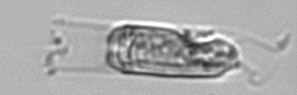
Label: Eutintinnus